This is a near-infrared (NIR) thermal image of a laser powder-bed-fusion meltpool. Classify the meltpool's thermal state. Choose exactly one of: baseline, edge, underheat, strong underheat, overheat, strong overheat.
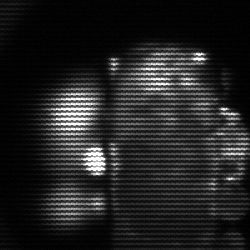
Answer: strong underheat